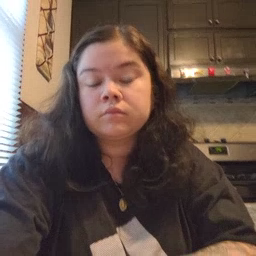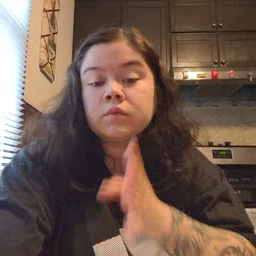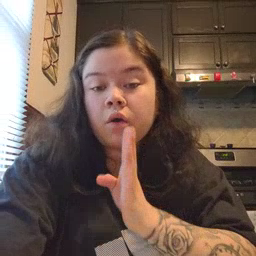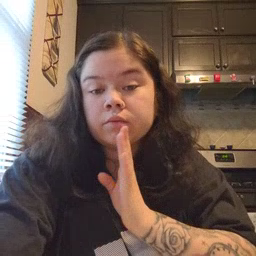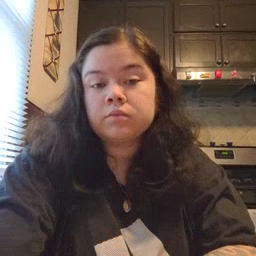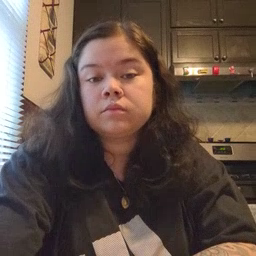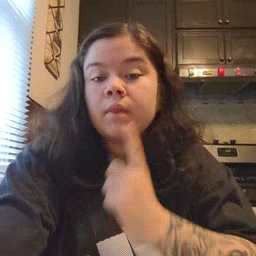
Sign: talk